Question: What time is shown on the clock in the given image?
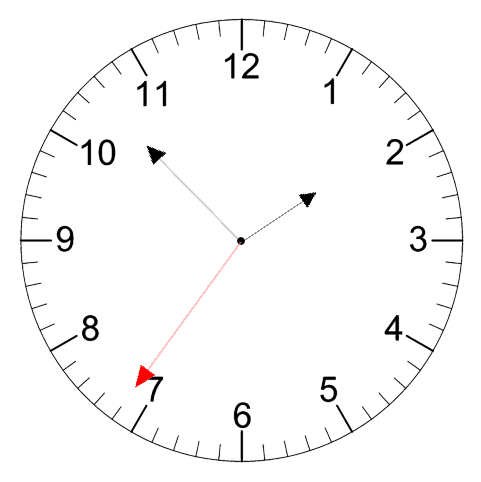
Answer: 01:52:36